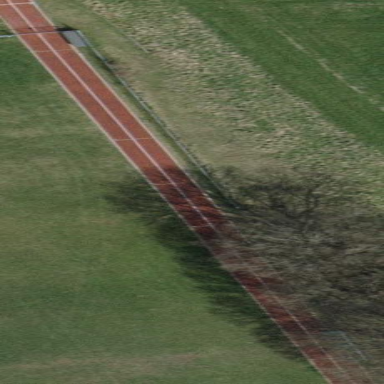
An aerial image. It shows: Track in leisure land.